Question: Well, I am new to 'mongo' and today morning I had a (bad) idea. I was playing around with indexes from the shell and decided to create a large collection with many documents (100 million). So I executed the following command:
'''
for (i = 1; i <= 100; i++) {
for (j = 100; j > 0; j--) {
for (k = 1; k <= 100; k++) {
for (l = 100; l > 0; l--) {
db.testIndexes.insert({a:i, b:j, c:k, d:l})
}
}
}
}
'''
However, the things didn't go as I expected:
1. It took 45 minutes complete the request.
2. It created 16 GB data on my hard disk.
3. It used 80% of my RAM (8GB total) and it won't release them till I restarted my PC.
As you can see in the photo below, as the number of documents inside the collection was growing, the time of the insertion of documents was growing as well. I suggest that by the last modification time of the data files:

Is this an expected behavior? I don't think that 100 million documents are too much.
P.S. I am now really afraid to run an 'ensureIndex' command.
I executed the following command:
'''
> db.testIndexes.stats()
{
"ns" : "test.testIndexes",
"count" : 100000000,
"size" : <PHONE>,
"avgObjSize" : 72.<PHONE>,
"storageSize" : <PHONE>,
"numExtents" : 28,
"nindexes" : 1,
"lastExtentSize" : <PHONE>,
"paddingFactor" : 1,
"systemFlags" : 1,
"userFlags" : 0,
"totalIndexSize" : <PHONE>,
"indexSizes" : {
"_id_" : <PHONE>
},
"ok" : 1
}
'''
So, the default index on '_id' has more than 3GB size.
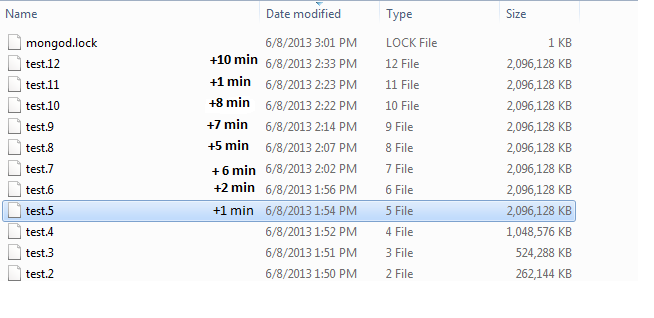
Answer: > It took 45 minutes complete the request.
Not surprised.
> It created 16 GB data on my hard disk.
As @Abhishek states everything seems fine, MongoDB does use a fair amount of space without compression currently (that's coming later hopefully).
It seems that the data size is about 7.2GB while the average object size is 72 bytes, it seems this is working perfectly (since 72 bytes fits into 7.2GB) with the 3GB overhead of the _id index it seems that the storage size of 10GB is fitting quite well.
Though I am concerned that it has used 6GB more than the statistics say it needs to, that might need more looking into. I am guessing it is because of how MongoDB wrote to the data files, it might even be because you was not using a non fire and forget write concern ('w>0'), all in all; hmmm.
> It used 80% of my RAM (8GB total) and it won't release them till I restarted my PC.
MongoDB will try and take as much RAM as the OS will let it. If the OS lets it take 80% then 80% it will take. This is actually a good sign, it shows that MongoDB has the right configuration values to store your working set efficiently.
When running 'ensureIndex' 'mongod' will never free up RAM. It simply has no hooks for that, instead the OS will shrink its allocated block to make room for more (or should rather).